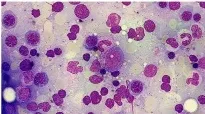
(C,F) (after two cycles of APA) show a normocellular marrow with an increased and left-shifted erythropoiesis, differentiated neutrophils and no evidence of an increased percentage of myeloblasts resembling complete remission.
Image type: pathology (giemsa)